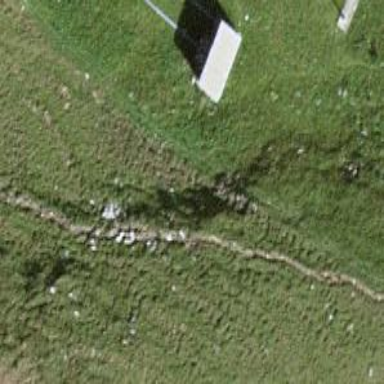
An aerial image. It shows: Grass path.